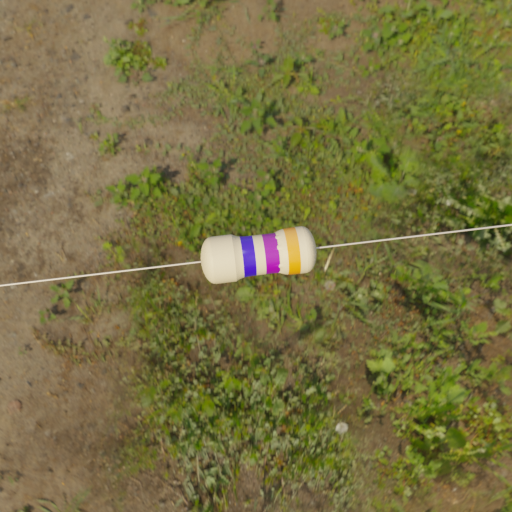
Resistor colour bands (in order): blue, violet, orange